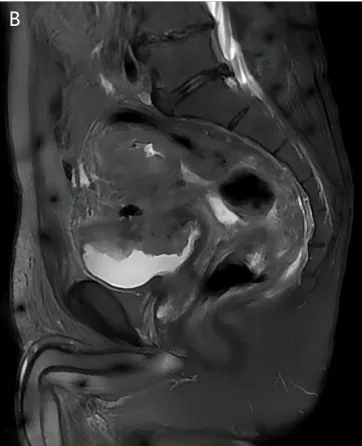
MRI images of patient before and after NAC. T2 sagittal image before NAC.
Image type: radiology (mri)